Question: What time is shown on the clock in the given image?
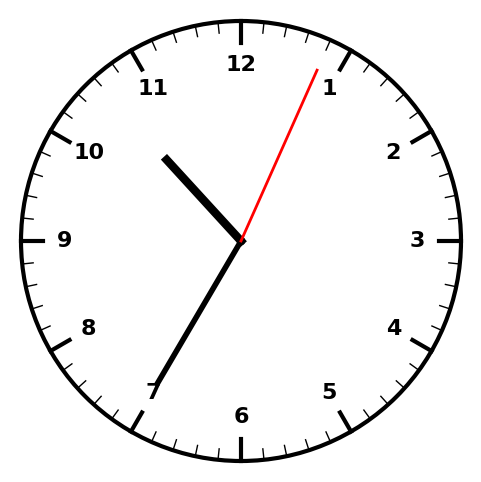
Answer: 10:35:04